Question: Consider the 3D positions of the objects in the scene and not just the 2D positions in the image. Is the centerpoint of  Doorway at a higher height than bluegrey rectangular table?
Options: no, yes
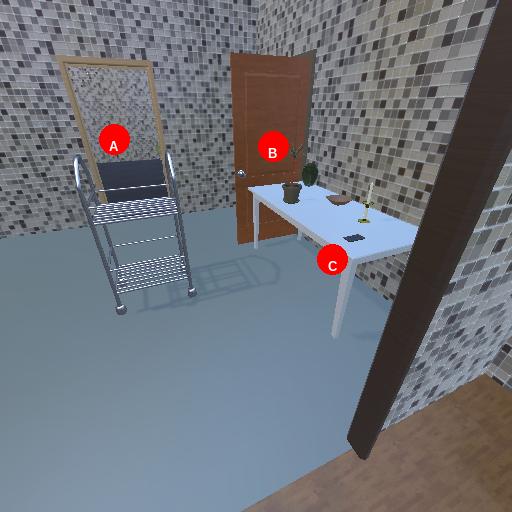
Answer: no